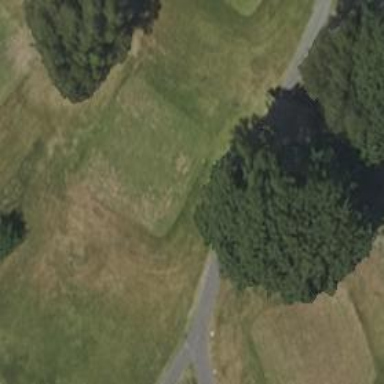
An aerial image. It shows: Golf tee.